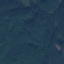
Label: Forest